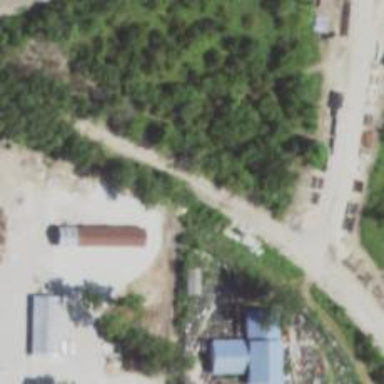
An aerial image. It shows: Abandoned railway spur.